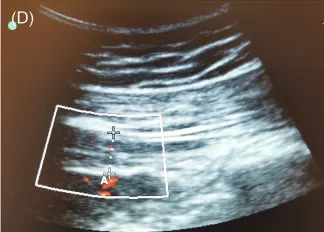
The cheek acupuncture reduced the thickness of the piriformis muscle. On day 7 after the first acupuncture session, an ultrasound was performed to measure the thickness of the piriformis muscle of the hip before and after the second session of treatment. (D) The piriformis muscle in the right hip (injured) decreased to 1.31 cm post-second treatment.
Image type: radiology (ultrasound)